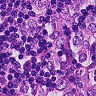
Metastatic tissue present: yes